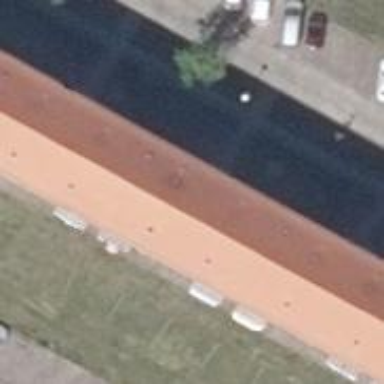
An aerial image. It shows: Gabled roof apartments building with red roof tiles.